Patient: sex M, age 71
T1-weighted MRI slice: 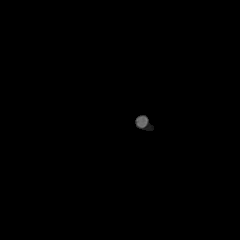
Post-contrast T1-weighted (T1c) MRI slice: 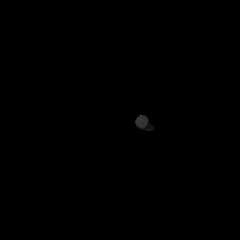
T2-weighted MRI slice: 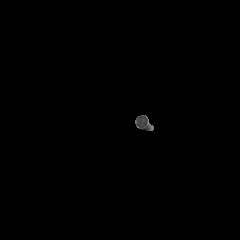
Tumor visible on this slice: no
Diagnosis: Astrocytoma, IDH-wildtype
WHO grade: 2